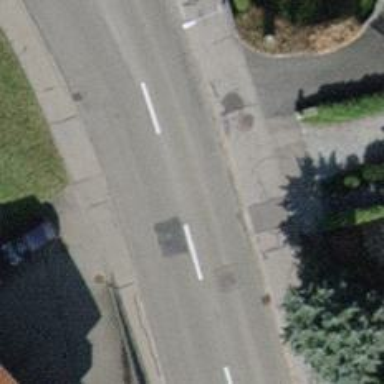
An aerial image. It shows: Sidewalk along the footway.